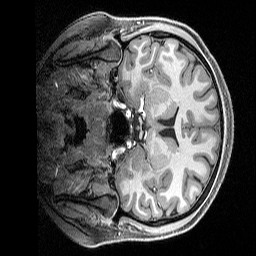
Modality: T1w
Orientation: coronal
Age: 18
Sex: female
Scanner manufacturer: siemens
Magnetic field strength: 3 T
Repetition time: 2.5 s
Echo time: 0.00296 s